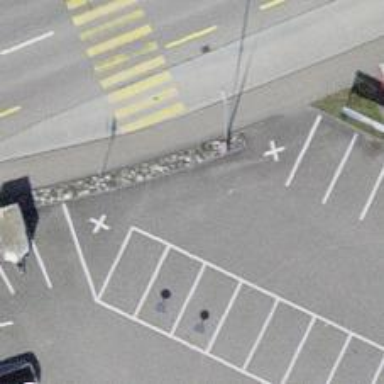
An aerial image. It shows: Parking aisle designated as service road.